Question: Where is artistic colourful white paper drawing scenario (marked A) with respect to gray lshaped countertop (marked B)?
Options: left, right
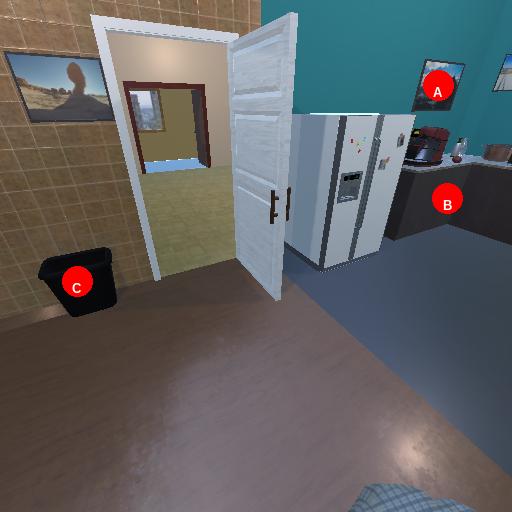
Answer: left